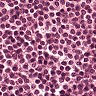
Metastatic tissue present: no